Interaction volume radius: 5 \u00c5
Interaction volume height: 10 \u00c5
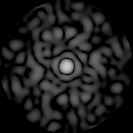
Disorder parameter: 0.8819